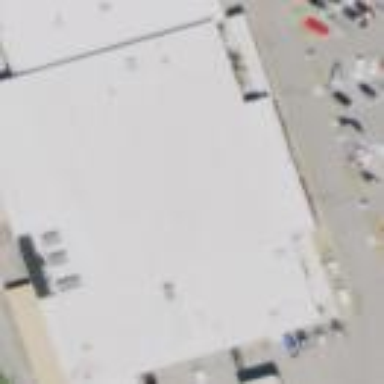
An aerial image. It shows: Supermarket located in building.